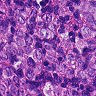
Metastatic tissue present: yes